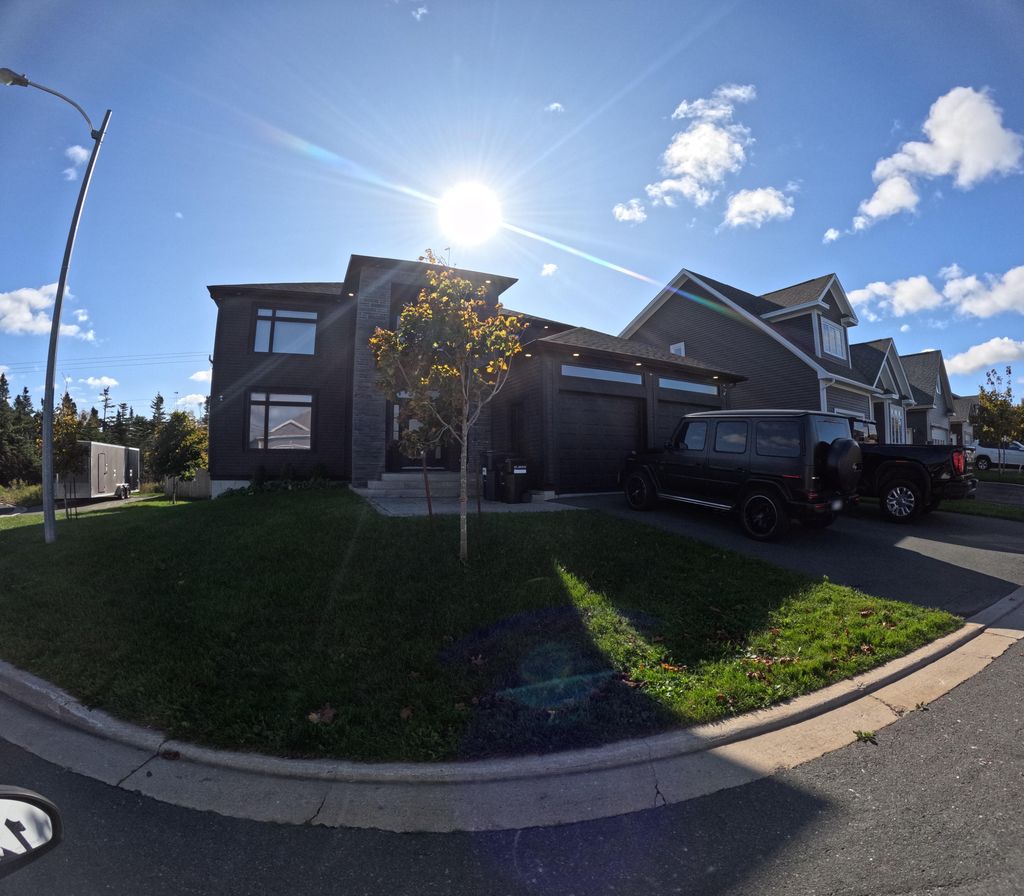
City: st_johns